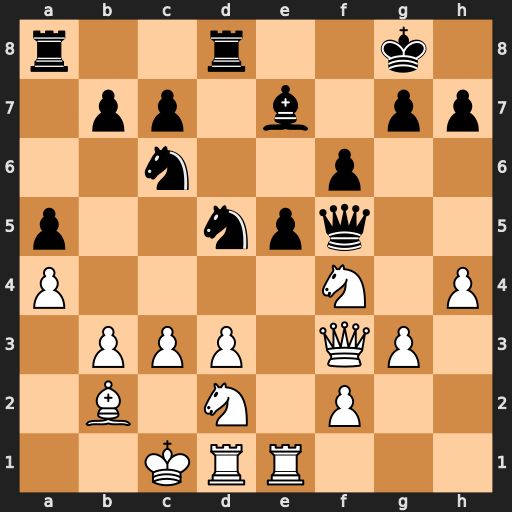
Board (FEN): r2r2k1/1pp1b1pp/2n2p2/p2npq2/P4N1P/1PPP1QP1/1B1N1P2/2KRR3
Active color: w
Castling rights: -
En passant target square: -
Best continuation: Nxd5 Qxf3 Nxe7+ Nxe7 Nxf3